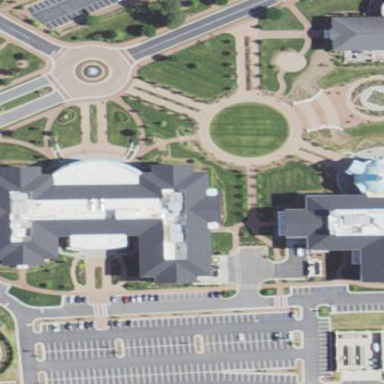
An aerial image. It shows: Academic building.